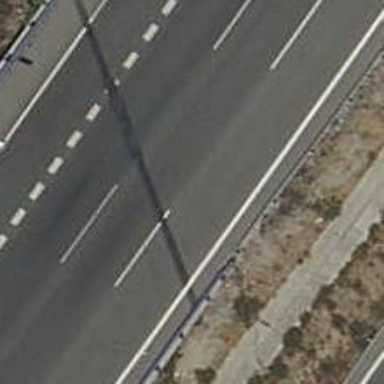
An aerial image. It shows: Asphalt motorway.